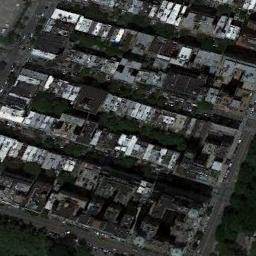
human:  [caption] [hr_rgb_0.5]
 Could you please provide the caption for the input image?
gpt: A dense commercial area has lots of buildings arranged in lines .

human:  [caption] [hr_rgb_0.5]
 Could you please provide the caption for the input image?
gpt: There are tall buildings on the right side of the road .

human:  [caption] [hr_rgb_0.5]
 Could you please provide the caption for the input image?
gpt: The commercial area is consist of many buildings .

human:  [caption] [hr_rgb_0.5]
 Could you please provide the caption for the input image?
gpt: There are many densely arranged buildings and several roads and many trees in a business district .

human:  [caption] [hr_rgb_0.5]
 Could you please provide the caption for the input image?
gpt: There are many buildings arranged in lines on a commercial area .